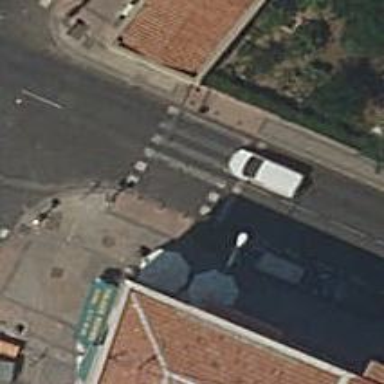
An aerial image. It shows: Zebra crossing with traffic signals.